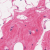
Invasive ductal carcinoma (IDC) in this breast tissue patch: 0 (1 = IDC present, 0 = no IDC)